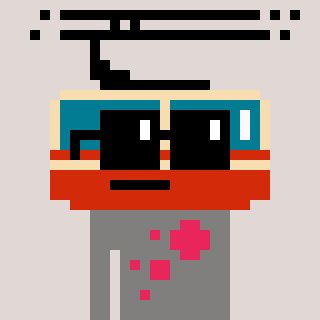
a pixel art character with square black sunglasses, a tram wagon-shaped head and a bluegrey-colored body on a warm background